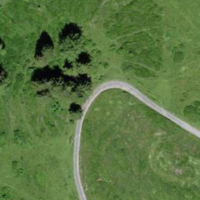
EUNIS habitat code: 23
Species observed at this site:
Rhododendron ferrugineum